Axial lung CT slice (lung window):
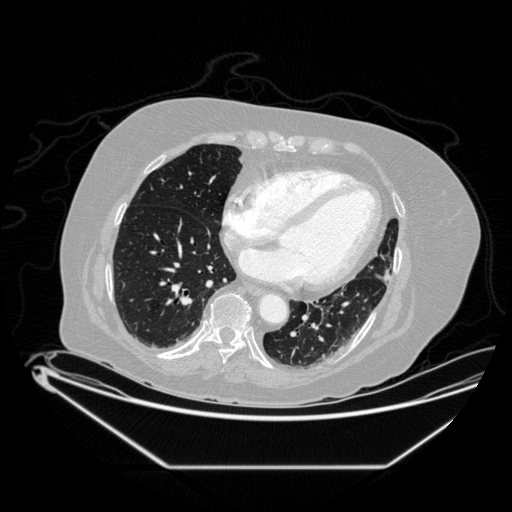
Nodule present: no